Question: All,
I'm using the Xcode 6 beta to build an iOS8 project using storyboard and swift. In the storyboard, I've created a Table View Controller as my primary view when the application loads and have added a label to the first cell and a label to the second cell.
The table looks fine in the storyboard, but when I run the application, the cells overlap. This is a brand new project with no other changes made or code added.
You can see both the storyboard and the running application in the photo below. Any ideas on what could be driving this?
Additionally, when I try to add a button to one of the cells, I get a grey box that covers 90% of the view.

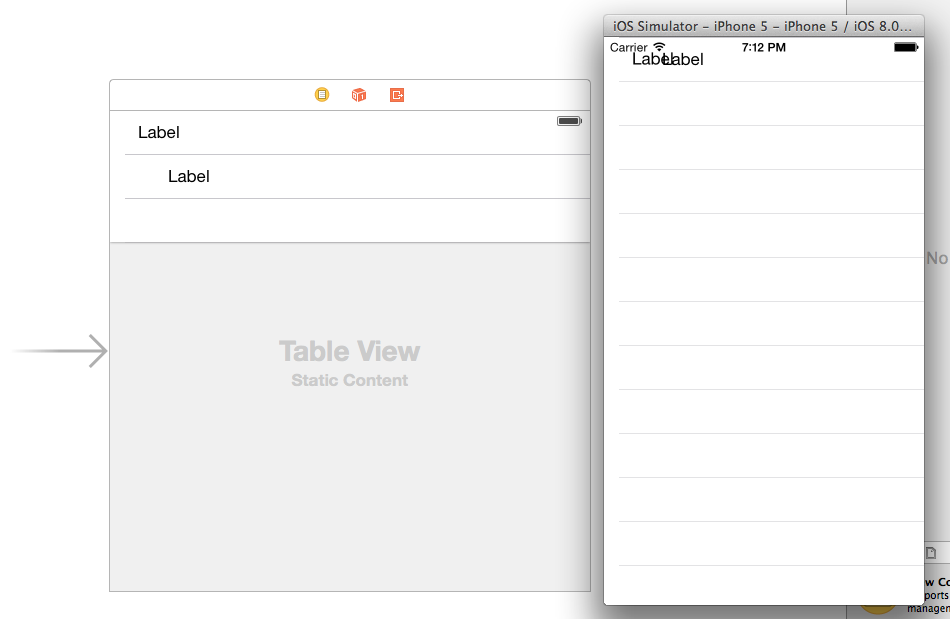
Answer: I think I've had this issue. Try making some Auto Layout connections from the label to the Content View of the cell, and from the table view (and its cells) to the containing view, to force the views to be the proper size.
The following worked for me.
1. Control-click and drag from your label to left side of the cell it's in. When the modal comes up, check the box for 'Leading Space to Container'.
2. Repeat the same Control-click and drag process for each side of the cell, selecting the relevant Auto Layout option when it appears.
3. (Optional) Try to Control-click and drag from your table view to the each side of the containing view (if there is one), and repeat the steps from above.
Hopefully this works for you.